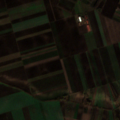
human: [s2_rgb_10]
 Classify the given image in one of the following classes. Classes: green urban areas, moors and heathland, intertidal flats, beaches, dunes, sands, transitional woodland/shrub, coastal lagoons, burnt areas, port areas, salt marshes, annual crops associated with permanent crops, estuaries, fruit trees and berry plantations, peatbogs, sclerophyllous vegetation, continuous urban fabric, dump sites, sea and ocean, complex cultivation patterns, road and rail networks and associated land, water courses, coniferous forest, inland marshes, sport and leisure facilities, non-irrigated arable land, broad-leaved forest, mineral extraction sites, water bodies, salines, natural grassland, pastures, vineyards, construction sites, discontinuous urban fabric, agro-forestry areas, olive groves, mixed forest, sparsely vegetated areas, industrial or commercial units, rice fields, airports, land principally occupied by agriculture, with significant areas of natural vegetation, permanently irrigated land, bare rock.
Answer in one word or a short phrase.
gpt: non-irrigated arable land, complex cultivation patterns